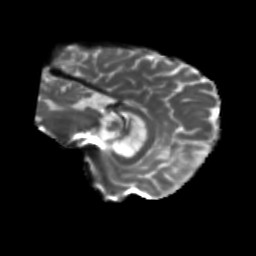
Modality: T2w
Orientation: sagittal
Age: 58
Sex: female
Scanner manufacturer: siemens
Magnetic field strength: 3 T
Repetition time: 5.25 s
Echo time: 0.08 s